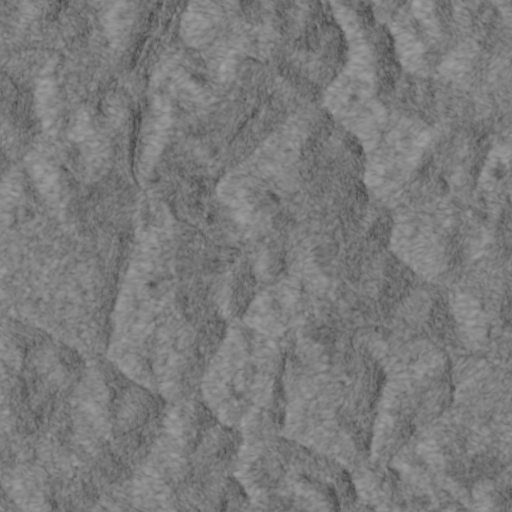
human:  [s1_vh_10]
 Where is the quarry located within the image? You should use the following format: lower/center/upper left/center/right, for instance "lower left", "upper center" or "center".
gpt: The quarry is located in the upper left of the image.
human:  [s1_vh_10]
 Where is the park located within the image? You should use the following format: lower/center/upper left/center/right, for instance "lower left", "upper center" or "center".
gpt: There is no park in the image.

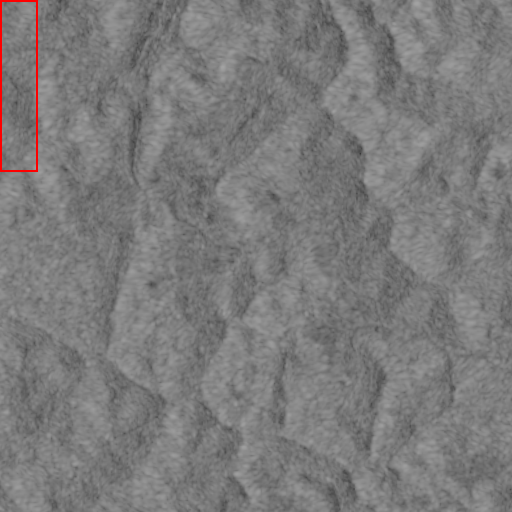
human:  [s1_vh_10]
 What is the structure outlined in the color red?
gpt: The structure outlined in red is a quarry.
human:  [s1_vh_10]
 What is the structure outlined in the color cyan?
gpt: There is no cyan outline.